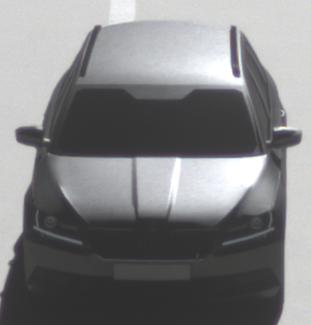
Make: Skoda
Model: Superb Combi 1.4 TSI
Detailed model: Superb (III) Combi
Model produced from: 2015/09
Model produced until: 2018/06
Doors: 5
Color: gray
Road condition: dry road
Daytime: morning or afternoon
Contrast: high contrast